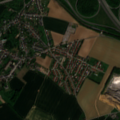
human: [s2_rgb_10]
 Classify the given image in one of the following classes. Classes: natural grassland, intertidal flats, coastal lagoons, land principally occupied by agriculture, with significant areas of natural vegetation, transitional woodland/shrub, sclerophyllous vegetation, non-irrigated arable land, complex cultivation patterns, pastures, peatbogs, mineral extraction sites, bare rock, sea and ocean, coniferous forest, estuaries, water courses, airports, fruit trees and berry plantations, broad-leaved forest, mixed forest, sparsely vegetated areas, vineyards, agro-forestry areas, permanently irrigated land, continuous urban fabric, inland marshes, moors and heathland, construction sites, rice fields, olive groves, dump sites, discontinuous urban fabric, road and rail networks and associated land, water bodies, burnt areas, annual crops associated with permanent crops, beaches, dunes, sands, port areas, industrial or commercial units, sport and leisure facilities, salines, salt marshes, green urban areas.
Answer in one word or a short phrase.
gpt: discontinuous urban fabric, road and rail networks and associated land, mineral extraction sites, non-irrigated arable land